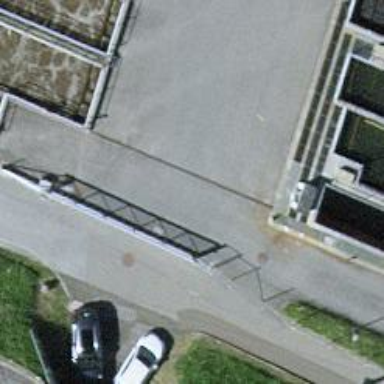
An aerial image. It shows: Gate.